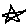
Label: star